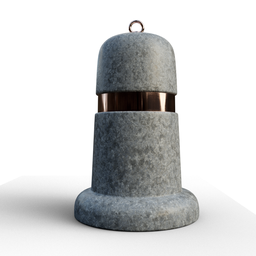
Label: architecture